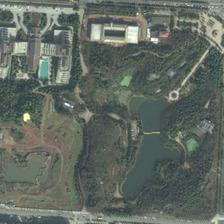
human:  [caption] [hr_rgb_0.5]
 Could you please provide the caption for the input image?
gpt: several buildings are near a park with many green trees and a pond .

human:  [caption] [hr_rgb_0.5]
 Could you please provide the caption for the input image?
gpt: several buildings are near a park with many green trees and a pond .

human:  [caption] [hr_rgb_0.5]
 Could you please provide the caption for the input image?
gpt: several buildings are near a park with many green trees and a pond .

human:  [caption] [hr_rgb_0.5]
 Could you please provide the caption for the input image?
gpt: several buildings are near a park with many green trees and a pond .

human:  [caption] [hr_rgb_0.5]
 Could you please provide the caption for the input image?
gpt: several buildings are near a park with many green trees and a pond .